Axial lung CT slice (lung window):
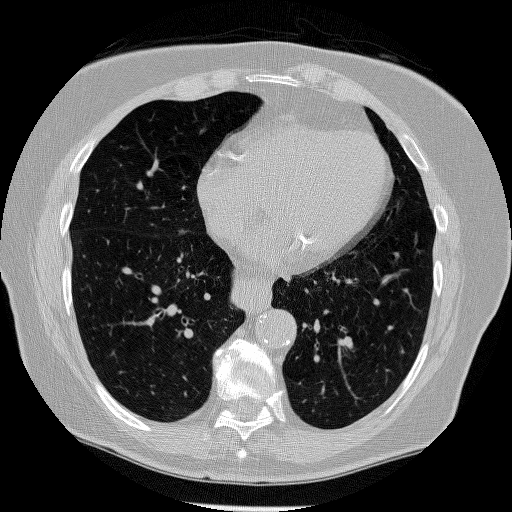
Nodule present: no